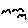
Label: bird